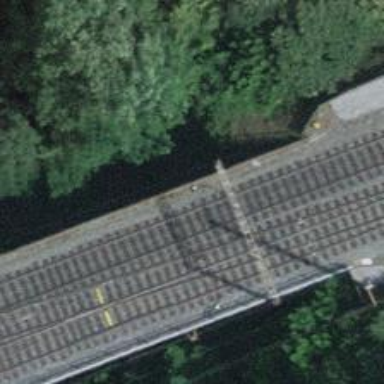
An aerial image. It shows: Bridge with electrified rail tracks and contact line.